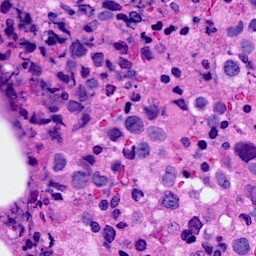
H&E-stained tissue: Breast